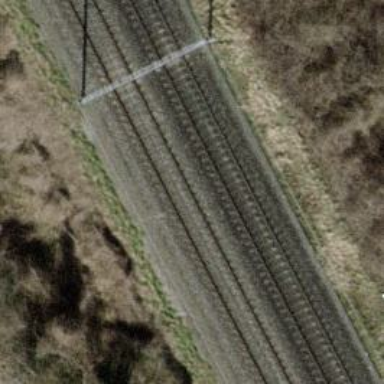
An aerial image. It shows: Single railway track with electrification through contact line.